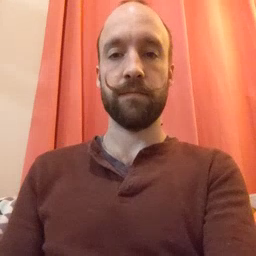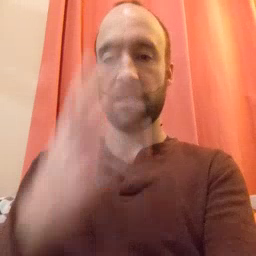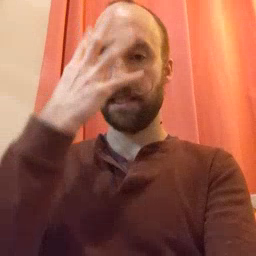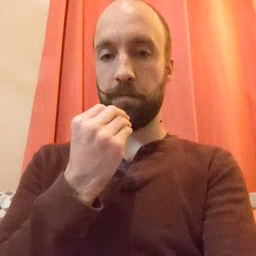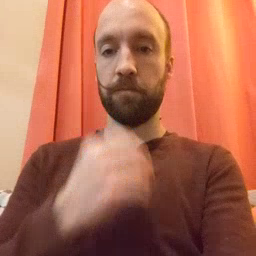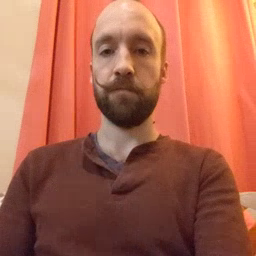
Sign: sleep